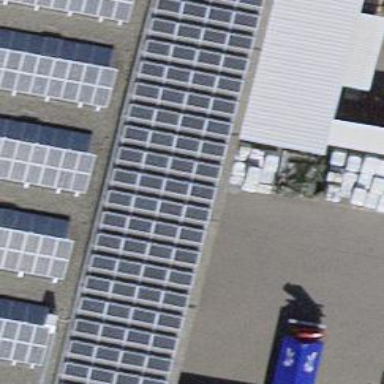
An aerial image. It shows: Solar power generator using photovoltaic method with solar photovoltaic panel types.